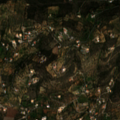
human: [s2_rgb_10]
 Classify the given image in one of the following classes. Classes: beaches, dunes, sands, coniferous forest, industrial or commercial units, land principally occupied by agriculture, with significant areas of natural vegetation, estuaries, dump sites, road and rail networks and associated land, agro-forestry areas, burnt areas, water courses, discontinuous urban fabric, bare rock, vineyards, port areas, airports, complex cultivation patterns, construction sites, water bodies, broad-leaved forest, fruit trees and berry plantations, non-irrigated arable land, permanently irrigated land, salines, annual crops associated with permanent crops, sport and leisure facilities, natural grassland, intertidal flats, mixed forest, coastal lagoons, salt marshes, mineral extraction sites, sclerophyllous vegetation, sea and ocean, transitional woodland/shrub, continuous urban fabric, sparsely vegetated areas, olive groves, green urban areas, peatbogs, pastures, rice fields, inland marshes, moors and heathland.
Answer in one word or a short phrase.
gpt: olive groves, land principally occupied by agriculture, with significant areas of natural vegetation, sclerophyllous vegetation